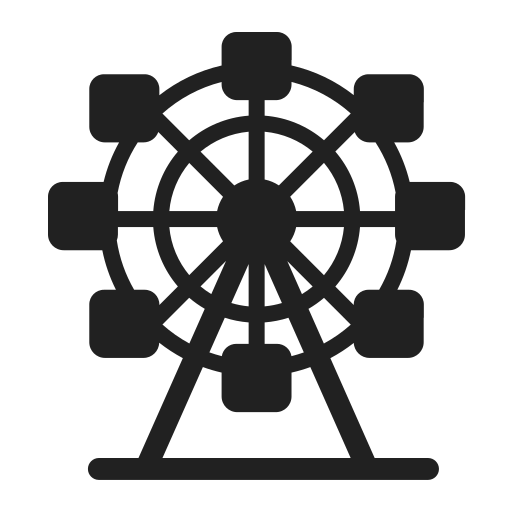
ferris wheel high contrast